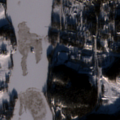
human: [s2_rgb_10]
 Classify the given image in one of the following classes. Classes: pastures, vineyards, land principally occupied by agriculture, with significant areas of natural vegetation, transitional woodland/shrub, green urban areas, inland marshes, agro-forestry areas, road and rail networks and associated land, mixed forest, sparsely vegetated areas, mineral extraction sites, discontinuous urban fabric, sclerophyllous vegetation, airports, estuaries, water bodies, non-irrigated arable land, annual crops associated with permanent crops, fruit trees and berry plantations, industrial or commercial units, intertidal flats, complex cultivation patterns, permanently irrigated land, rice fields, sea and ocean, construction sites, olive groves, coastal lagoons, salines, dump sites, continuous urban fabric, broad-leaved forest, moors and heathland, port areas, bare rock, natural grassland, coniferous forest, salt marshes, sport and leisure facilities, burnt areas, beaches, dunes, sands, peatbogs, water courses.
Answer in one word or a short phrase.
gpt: discontinuous urban fabric, coniferous forest, mixed forest, transitional woodland/shrub, water bodies